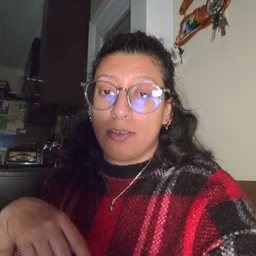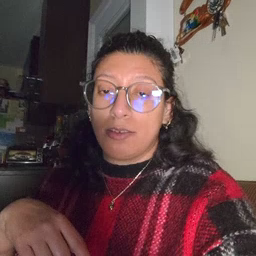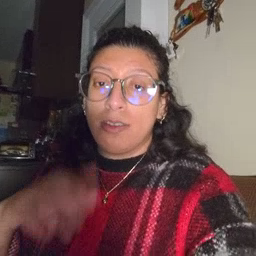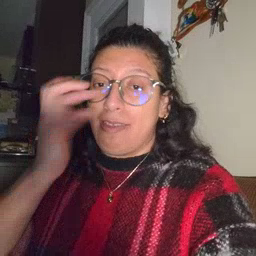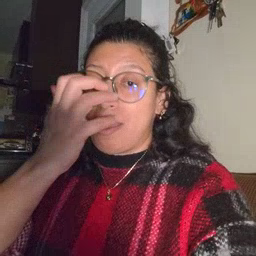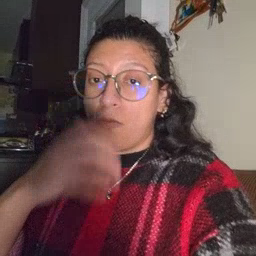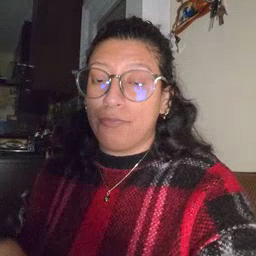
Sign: clown